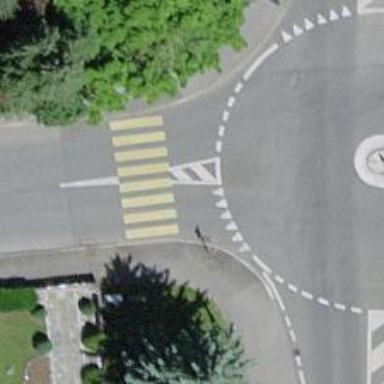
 leading to roundabout. The right sidewalk also has asphalt surface."